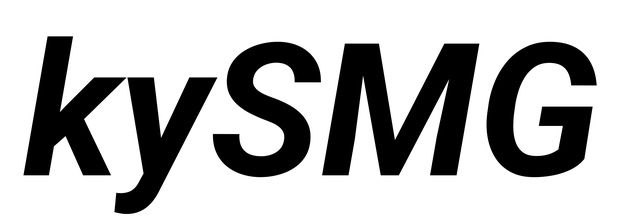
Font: Roboto-Italic_Bold_Italic